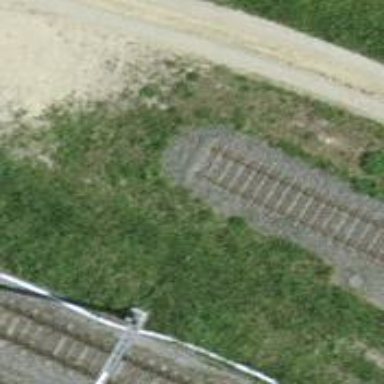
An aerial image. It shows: Railway buffer stop.